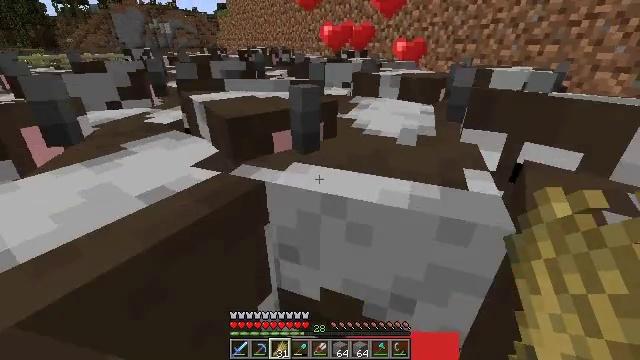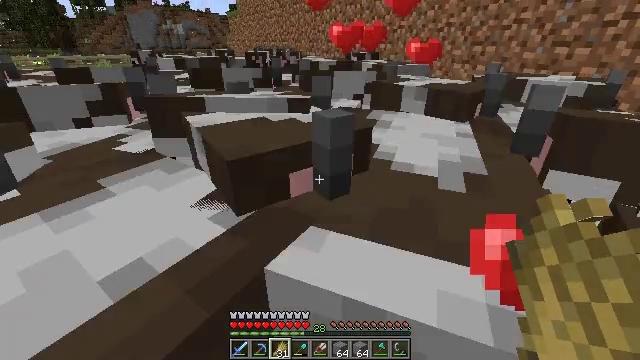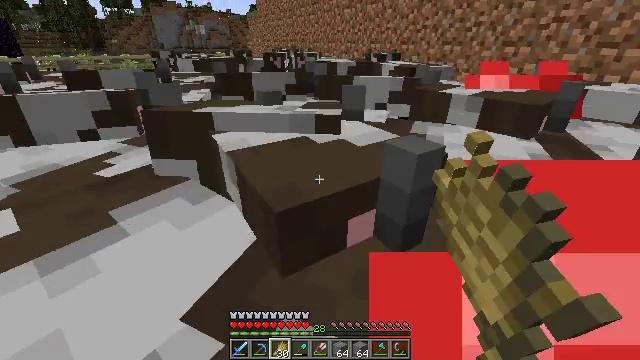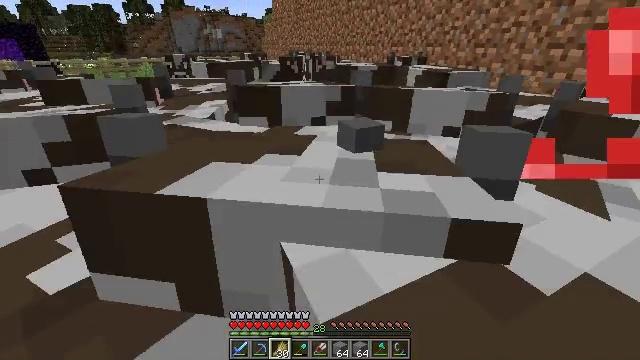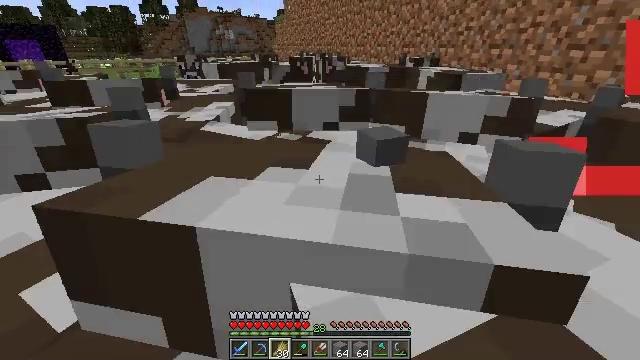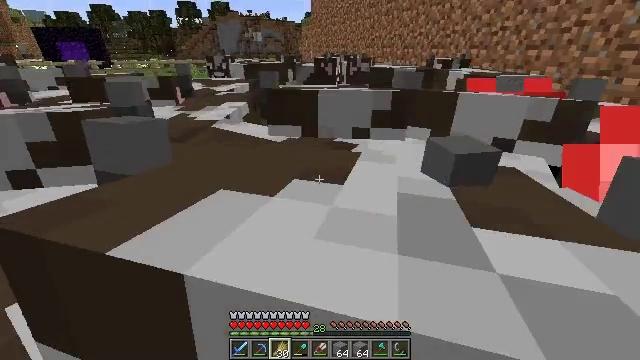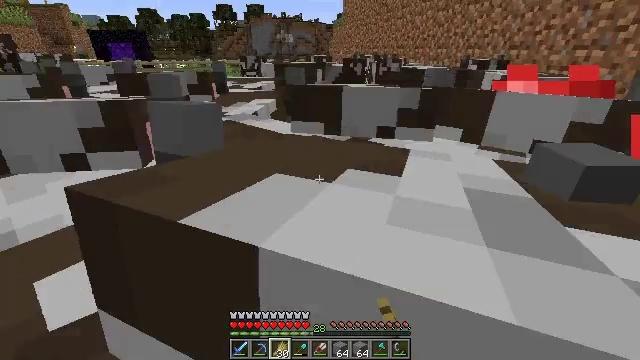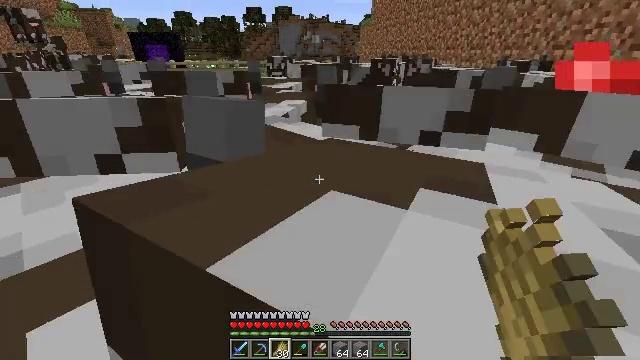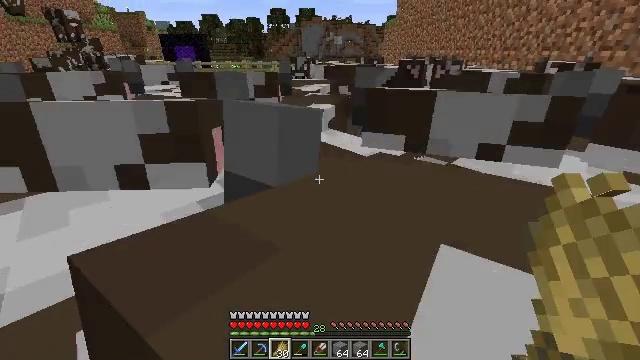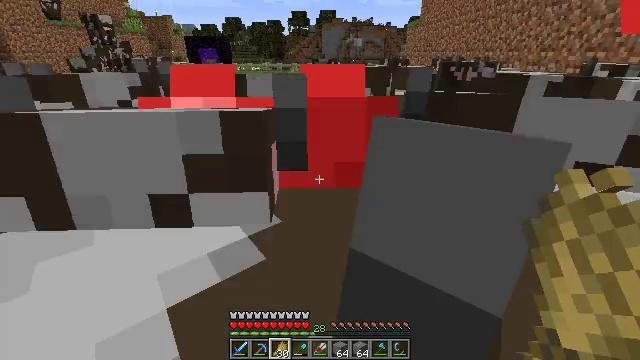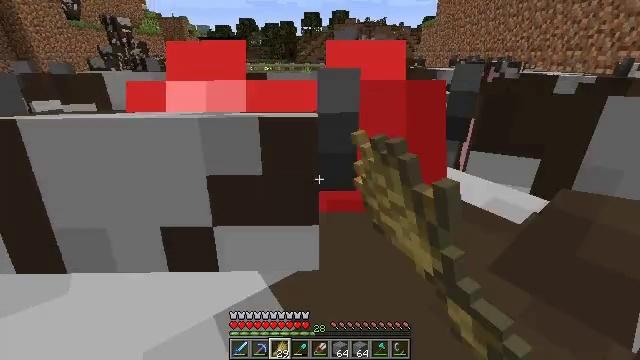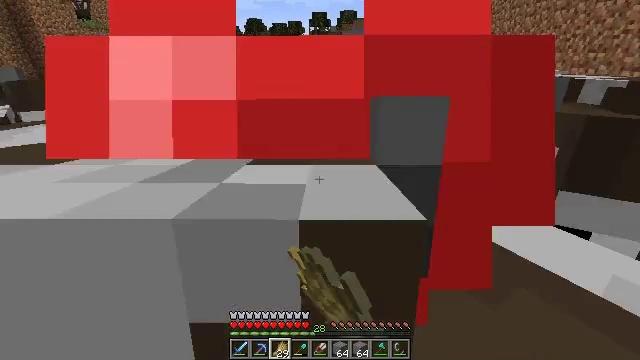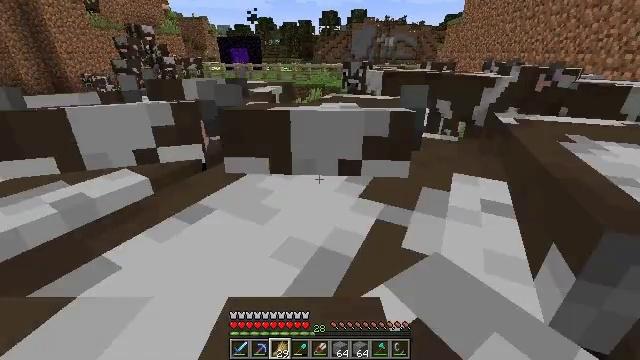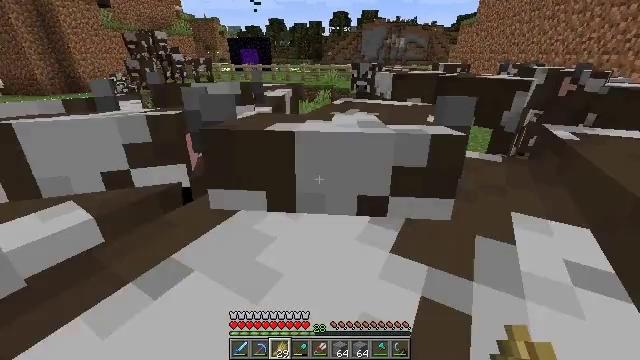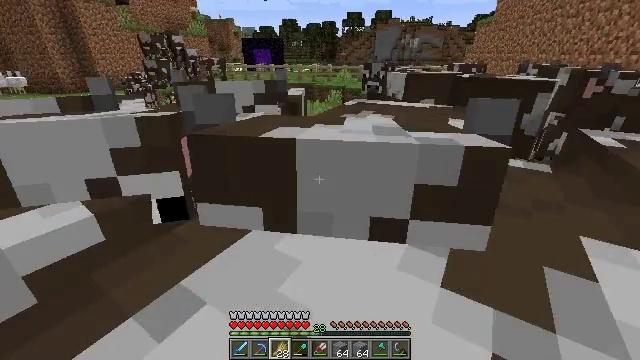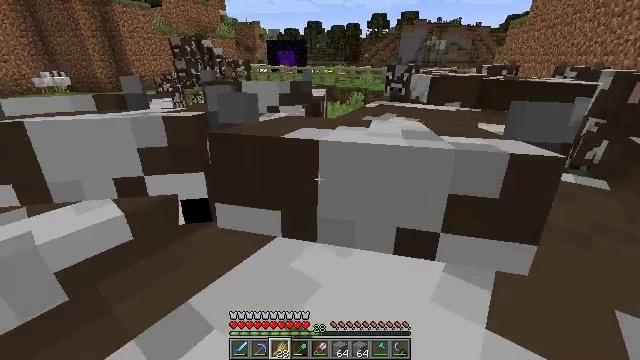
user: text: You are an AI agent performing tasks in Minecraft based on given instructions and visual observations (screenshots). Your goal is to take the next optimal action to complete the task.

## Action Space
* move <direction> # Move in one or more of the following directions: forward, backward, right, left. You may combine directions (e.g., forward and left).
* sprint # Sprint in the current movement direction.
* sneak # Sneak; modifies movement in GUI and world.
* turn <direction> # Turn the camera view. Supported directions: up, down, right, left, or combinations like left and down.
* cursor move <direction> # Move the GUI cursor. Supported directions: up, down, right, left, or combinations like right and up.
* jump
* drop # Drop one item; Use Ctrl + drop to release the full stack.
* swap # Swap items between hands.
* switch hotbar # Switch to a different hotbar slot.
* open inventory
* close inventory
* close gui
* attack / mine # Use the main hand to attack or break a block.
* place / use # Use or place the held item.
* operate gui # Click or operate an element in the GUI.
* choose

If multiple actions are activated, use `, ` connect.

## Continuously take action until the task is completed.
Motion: motion action
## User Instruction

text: Hunt animals.
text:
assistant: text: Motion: move forward, turn left, use / place
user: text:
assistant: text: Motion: move forward, turn left, use / place
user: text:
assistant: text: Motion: move forward, turn left, use / place
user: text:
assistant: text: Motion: turn left, use / place
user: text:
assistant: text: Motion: turn left, use / place
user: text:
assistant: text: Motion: move forward, turn left, use / place
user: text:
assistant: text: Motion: move forward, turn left, use / place
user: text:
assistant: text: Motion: move forward, turn left, use / place
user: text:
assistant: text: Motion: move forward, turn left, use / place
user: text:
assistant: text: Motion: move forward, turn left, use / place
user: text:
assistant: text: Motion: move forward, turn left, use / place
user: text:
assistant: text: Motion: move forward, turn left, use / place
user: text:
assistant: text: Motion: turn left, use / place
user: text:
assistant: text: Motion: turn left, use / place
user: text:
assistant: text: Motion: turn left, use / place
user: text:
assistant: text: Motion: turn left, use / place
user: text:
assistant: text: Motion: move forward, turn left, use / place
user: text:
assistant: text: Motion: move forward, turn left, use / place
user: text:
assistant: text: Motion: move forward, turn left, use / place
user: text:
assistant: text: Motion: move forward, turn left, use / place
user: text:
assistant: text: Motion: move forward, turn left, use / place
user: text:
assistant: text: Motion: turn left, use / place
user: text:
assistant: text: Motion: turn left, use / place
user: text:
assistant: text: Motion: turn left, use / place
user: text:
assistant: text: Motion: turn left, use / place
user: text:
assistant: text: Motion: move forward and move left, turn left, use / place
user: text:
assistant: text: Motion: move forward and move left, turn left, use / place
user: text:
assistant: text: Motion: move forward and move left, turn left, use / place
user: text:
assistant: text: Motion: move forward and move left, turn left, use / place
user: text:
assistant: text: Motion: move forward and move left, turn left, use / place